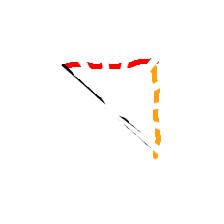
Shape: triangle